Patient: sex M, age 57
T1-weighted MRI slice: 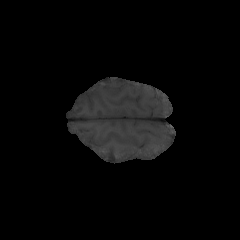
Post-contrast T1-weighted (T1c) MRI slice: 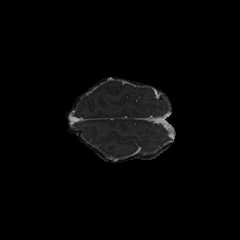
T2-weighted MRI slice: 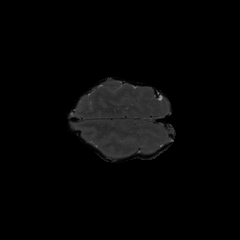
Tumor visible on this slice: no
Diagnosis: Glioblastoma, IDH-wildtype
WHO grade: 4